Interaction volume radius: 5 \u00c5
Interaction volume height: 30 \u00c5
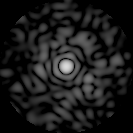
Disorder parameter: 0.8553